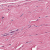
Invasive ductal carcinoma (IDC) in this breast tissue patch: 0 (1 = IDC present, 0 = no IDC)